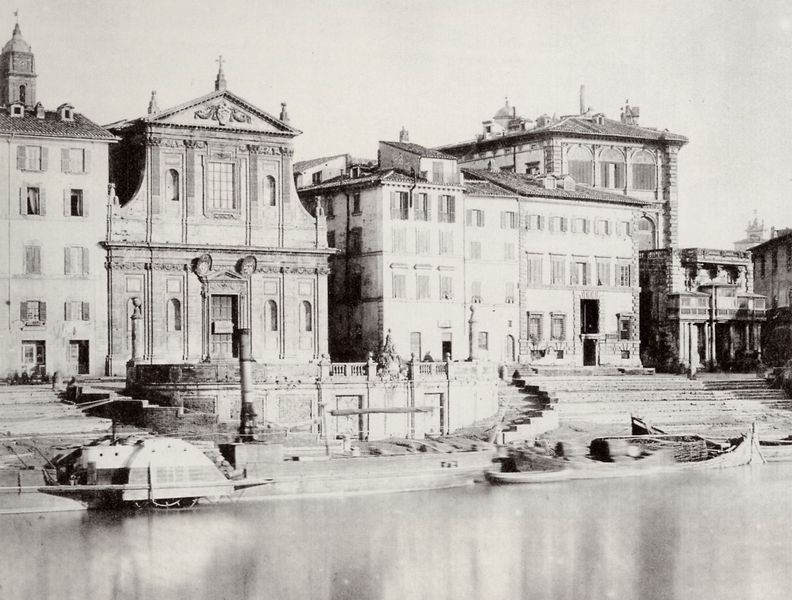
Titel: Der Porto di Ripetta in Rom
Künstler: Italienischer Photograph
Standort: Kopenhagen
Institution: Bibliothek der Kunstakademie
Schlagwörter: himmel, wasser, weiß, fluss, menschen, see, stadt, teich, ufer, fenster, grau, licht, schwarz, säule, säulen, tür, gebäude, haus, häuser, spiegelung, brüstung, kanal, kirche, renaissance, boot, boote, fensterläden, kahn, turm, balkon, terrasse, schiff, schiffe, ansicht, fassade, fassaden, italien, türen, venedig, dächer, giebel, mauer, hafen, anleger, kai, kaimauer, promenade, strom, treppe, treppen, jugendstil, stuck, stufen, foto, fotografie, kreuz, palast, palazzo, balustrade, schwarz weiss, photo, wappen, fähre, fotographie, bau, gründerzeit, palst, trppe, paläste, gondel, schwarz-weß, veneding